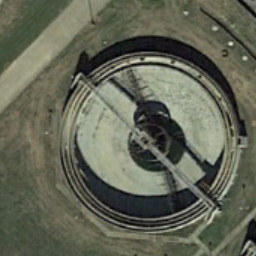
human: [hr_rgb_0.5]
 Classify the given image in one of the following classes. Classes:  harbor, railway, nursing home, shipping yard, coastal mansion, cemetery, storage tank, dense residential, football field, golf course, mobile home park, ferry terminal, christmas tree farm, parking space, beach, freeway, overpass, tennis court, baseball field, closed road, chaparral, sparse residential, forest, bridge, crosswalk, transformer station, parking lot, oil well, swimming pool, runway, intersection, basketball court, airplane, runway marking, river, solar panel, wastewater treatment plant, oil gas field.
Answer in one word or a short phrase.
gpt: wastewater treatment plant